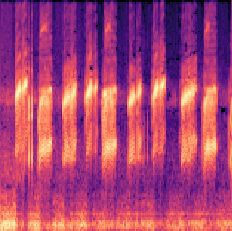
Sound class: Frog